Question: I know this question have been asked a few times, and I know that what you will say is that the GridView as with the ListView object is also backed up by an adapter implementation that should populate the rows of the grid.
I have a gridview of emoticons, that are displayed when I press on one of the buttons on the keyboard I develop. As part of this emoticons gridview I have a view of buttons at the bottom of it to allow the user to continue working with the keyboard (buttons like space, delete, go back to regular keyboard and others...)
(If I won't add this row the last row of the gird view is behind the additional buttons view and can't be selected) Here is an example:

As you can see here the last row is behind the additional buttons view and can't be pressed. I can't just add an arbitrary number of empty icons to the gridview as the number of icons in a row is changing when moving from one device to another.
So the question is how can I add an empty row to this gridview with no regards to the number of items in the row?
Here is my code:
'''
public class EmojiconGridView{
public View rootView;
EmojiconsPopup mEmojiconPopup;
EmojiconRecents mRecents;
Emojicon[] mData;
public EmojiconGridView(Context context, Emojicon[] emojicons, EmojiconRecents recents, EmojiconsPopup emojiconPopup) {
LayoutInflater inflater = (LayoutInflater) context.getSystemService(Activity.LAYOUT_INFLATER_SERVICE);
mEmojiconPopup = emojiconPopup;
rootView = inflater.inflate(R.layout.emojicon_grid, null);
setRecents(recents);
GridView gridView = (GridView) rootView.findViewById(R.id.Emoji_GridView);
if (emojicons== null) {
mData = People.DATA;
} else {
Object[] o = (Object[]) emojicons;
mData = Arrays.asList(o).toArray(new Emojicon[o.length]);
}
EmojiAdapter mAdapter = new EmojiAdapter(rootView.getContext(), mData);
mAdapter.setEmojiClickListener(new OnEmojiconClickedListener() {
@Override
public void onEmojiconClicked(Emojicon emojicon) {
if (mEmojiconPopup.onEmojiconClickedListener != null) {
mEmojiconPopup.onEmojiconClickedListener.onEmojiconClicked(emojicon);
}
if (mRecents != null) {
mRecents.addRecentEmoji(rootView.getContext(), emojicon);
}
}
});
gridView.setAdapter(mAdapter);
View newEmpryView = new View(context);
gridView.addView(newEmpryView);
}
private void setRecents(EmojiconRecents recents) {
mRecents = recents;
}
public interface OnEmojiconClickedListener {
void onEmojiconClicked(Emojicon emojicon);
}
'''
}
Clearly the row:
'''
gridView.addView(newEmpryView);
'''
gives me an exception of: : 'addView(View) is not supported in AdapterView', So how can this be accomplished? Thanks.
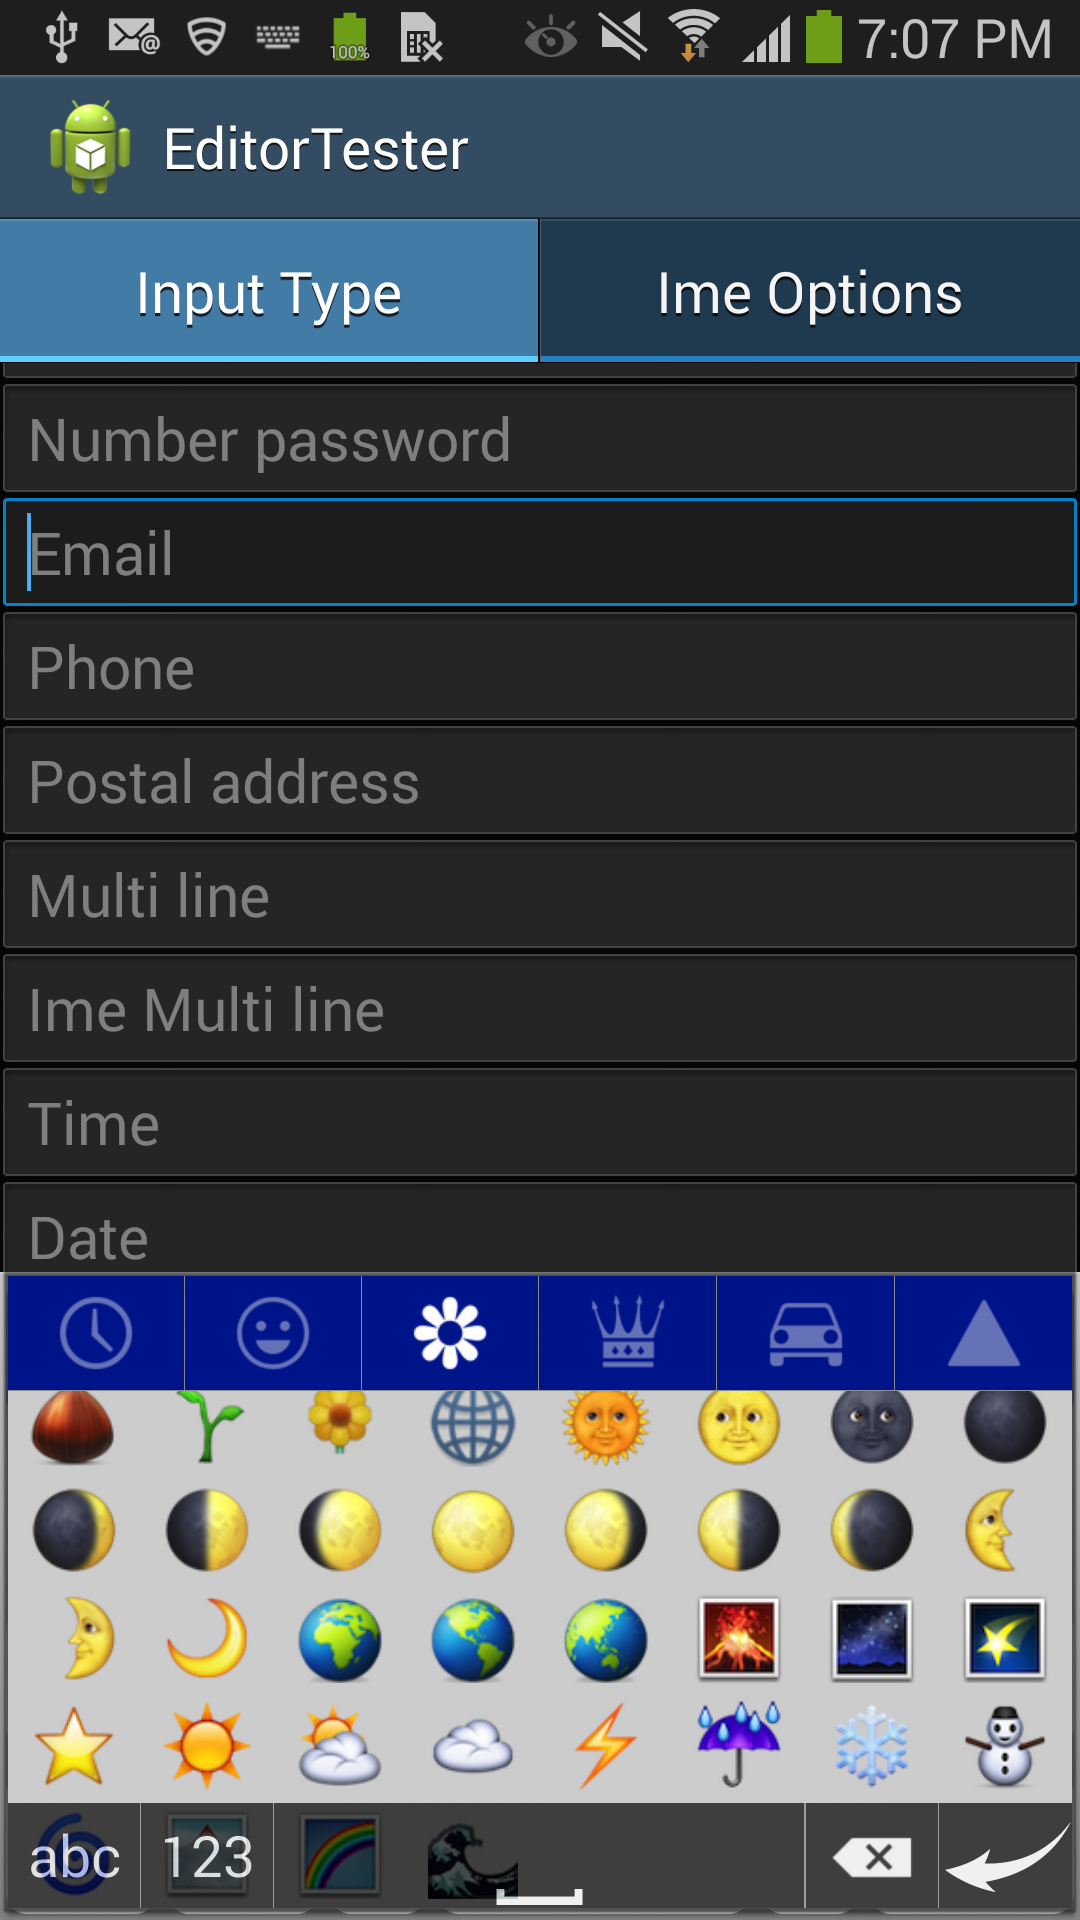
Answer: you need to add a blank items to last row in your GridView and like this you get a blank row.
to get the number of columns in your GridView you can use the following code:
'''
private int getNumColumnsCompat(Context aContext) {
DisplayMetrics d = aContext.getResources().getDisplayMetrics();
int w = d.widthPixels;
float density = d.density;
int num = (int) (w / (40 * density)) - 1; // 40 is the columnWidth of your Emoji_GridView
return num;
}
'''
after that add a blank row to your GridView like this following code:
'''
private void addItemsToList(int aNumColumnsCompat) {
for (int i = 0; i < aNumColumnsCompat; i++) {
mEmojiList.add(new Emojicon(""));
}
}
'''